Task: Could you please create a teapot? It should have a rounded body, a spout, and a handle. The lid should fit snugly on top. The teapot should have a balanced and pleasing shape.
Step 118:
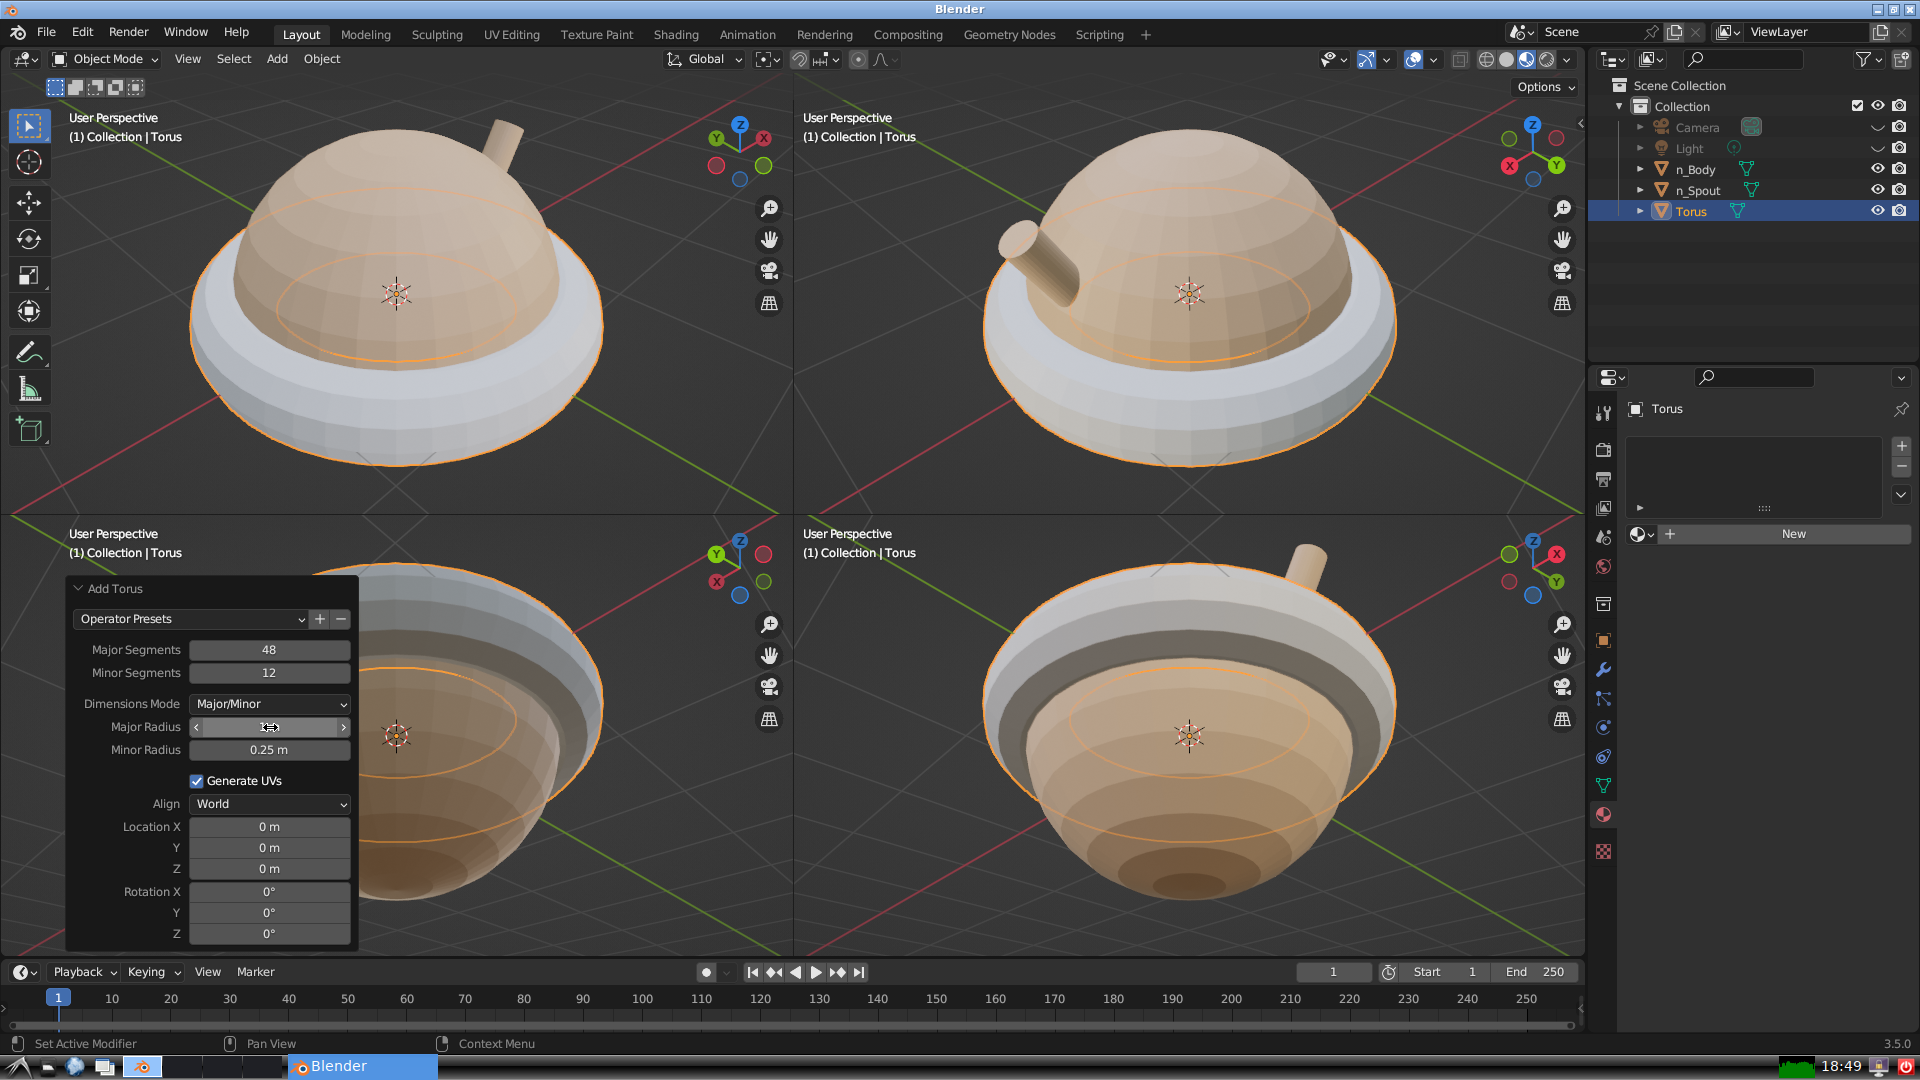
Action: click: no